Question: I am using Flexslider2 (<URL>
and get this weird jumping effect within my project; Basically it cycles through and the frame collapses like in the image below. My linked .js files and the flex script are right before the closing body tag. Also no errors from chrome dev tools.
'''
<script src="http://ajax.googleapis.com/ajax/libs/jquery/1/jquery.min.js"></script>
<script>window.jQuery || document.write('<script src="js/libs/jquery-1.7.min.js"></script>')</script>
<script defer src="js/jquery.flexslider.js"></script>
<script type="text/javascript" src="js/lib/jquery.easing.min.js"></script>
<script defer src="js/jquery.mousewheel.js"></script>
<script type="text/javascript">
$(document).ready(function(){
$('.flexslider').flexslider({
animation: "slide",
start: function(slider){
$('body').removeClass('loading');
}
});
});
</script>
'''
And this is the only piece of css I changed to fit my parameters. Any help would be swell!
'''
.flexslider { margin: 0 auto 60px; max-width: 740px; background: #fff; border: 4px solid #fff; position: relative; -webkit-border-radius: 4px; -moz-border-radius: 4px; -o-border-radius: 4px; border-radius: 4px; -webkit-box-shadow: 0 1px 4px rgba(0,0,0,.2); -moz-box-shadow: 0 1px 4px rgba(0,0,0,.2); -o-box-shadow: 0 1px 4px rgba(0,0,0,.2); box-shadow: 0 1px 4px rgba(0,0,0,.2); zoom: 1; }
.flex-viewport { max-height: 2000px; max-width: 740px; -webkit-transition: all 1s ease; -moz-transition: all 1s ease; -o-transition: all 1s ease; transition: all 1s ease; }
'''

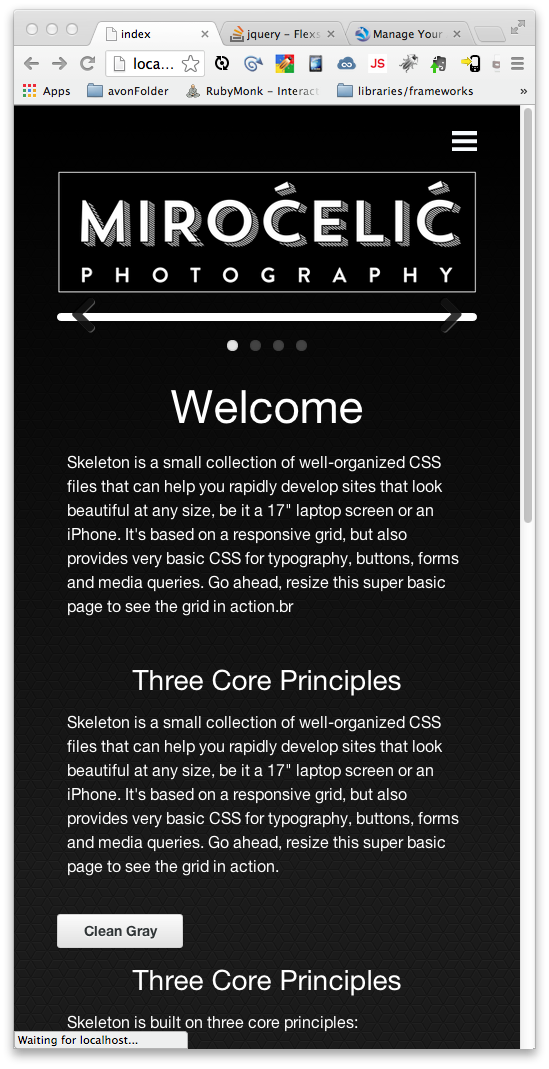
Answer: APPARENTLY...I just realized 'liveReload' was causing the problem. Shut it down and no jumping. I didn't even realize i was using it cause i use codekit/guard...